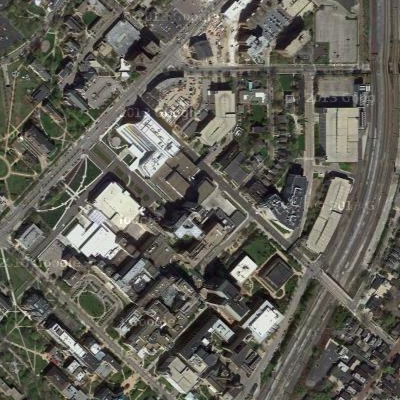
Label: Industry